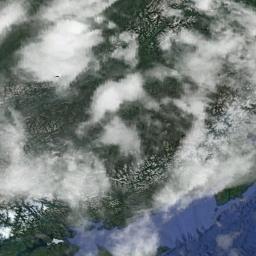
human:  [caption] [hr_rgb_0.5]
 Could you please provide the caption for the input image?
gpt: There was a little white cloud floating above the hill .

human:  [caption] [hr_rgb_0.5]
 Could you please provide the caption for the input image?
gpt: The stratus clouds and cumulus clouds are located above the sea and the land covered by dense vegetation and some snow on the mountains on the land .

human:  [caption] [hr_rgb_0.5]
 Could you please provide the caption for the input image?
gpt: Large fluffy white clouds on green land and blue sea .

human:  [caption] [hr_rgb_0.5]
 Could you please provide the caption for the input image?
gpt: The white cloud is above green land and blue sea .

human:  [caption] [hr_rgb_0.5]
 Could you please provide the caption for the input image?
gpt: Abounding pieces of white clouds over a shore .